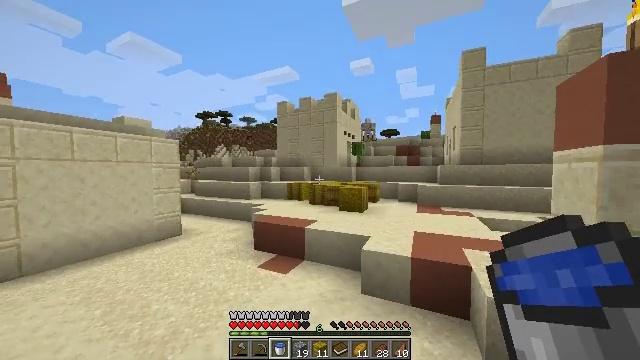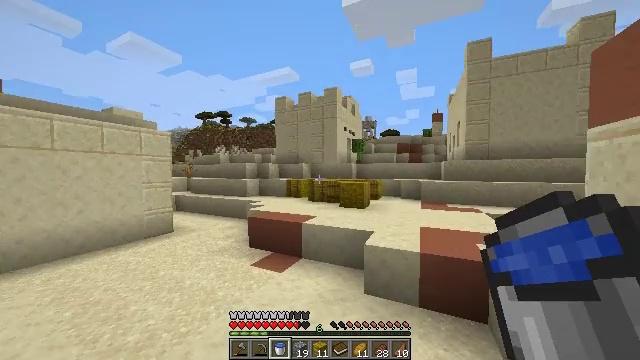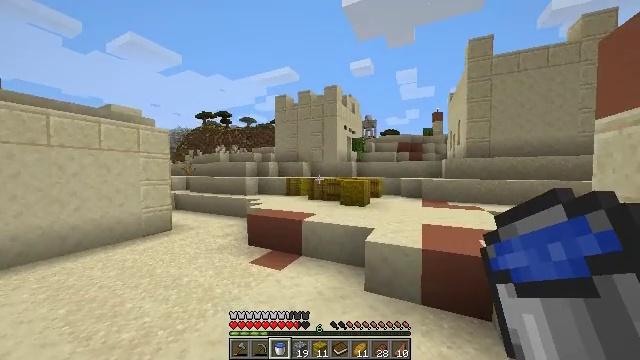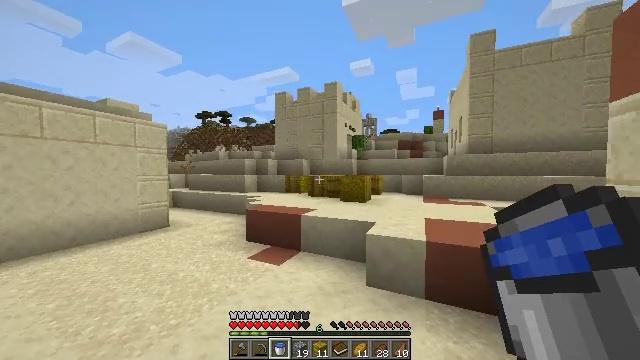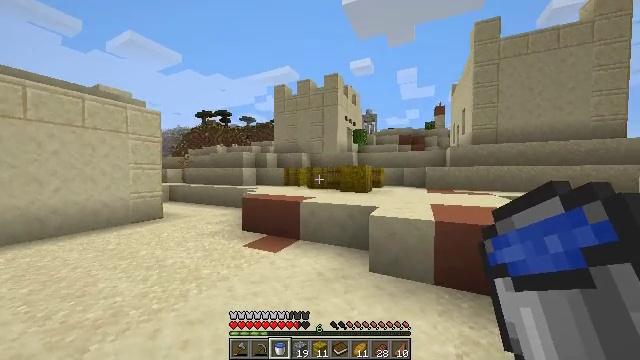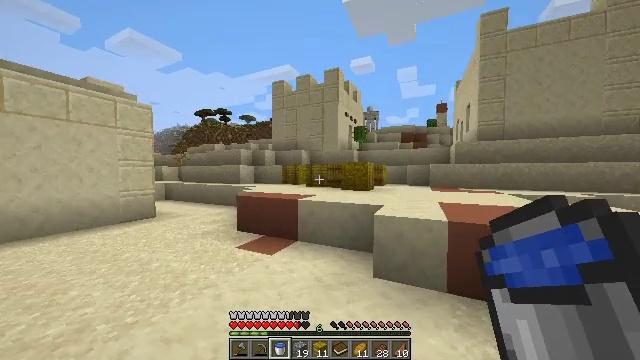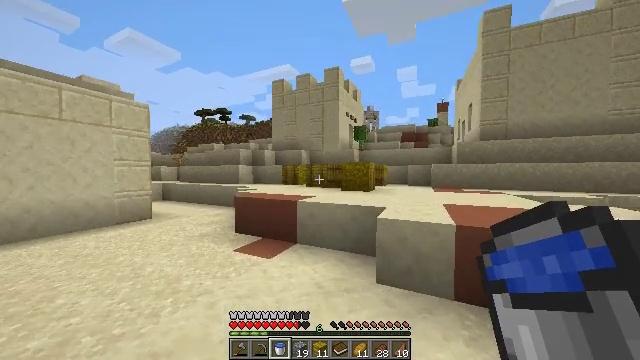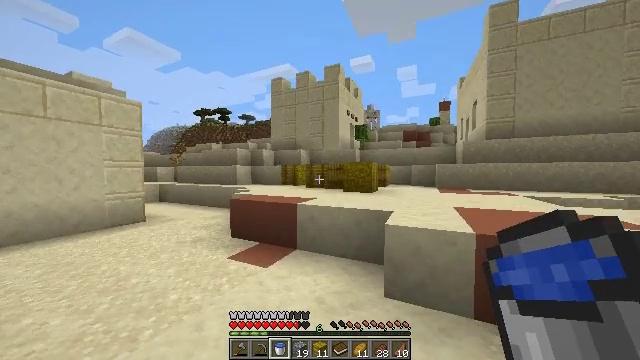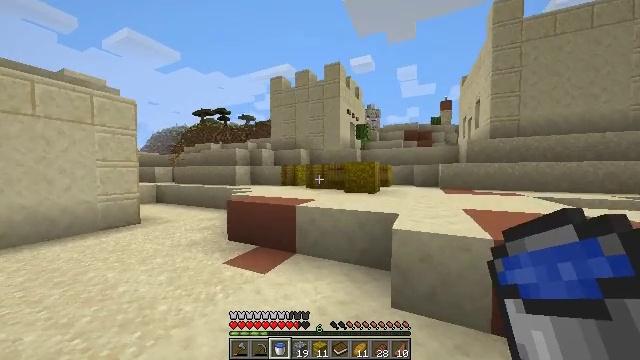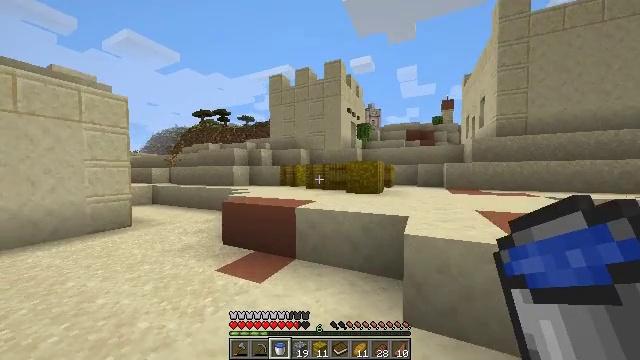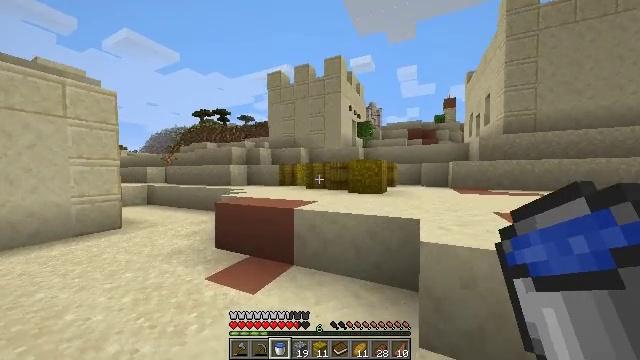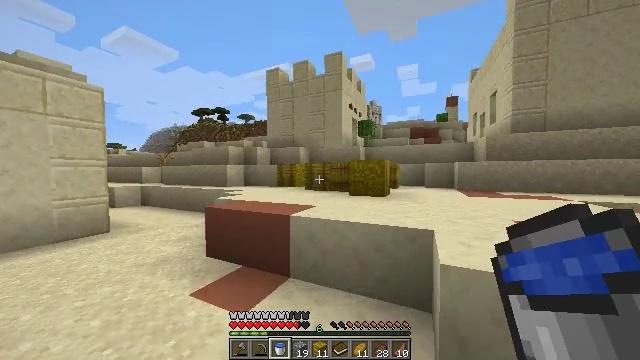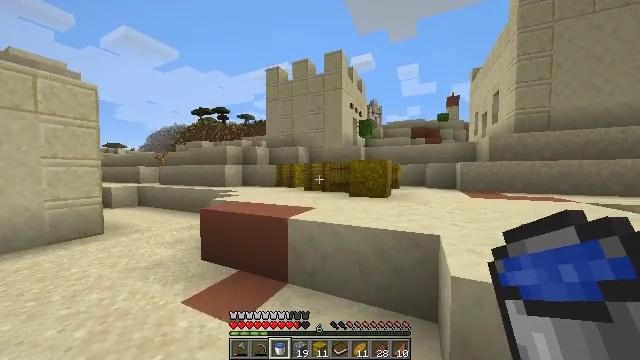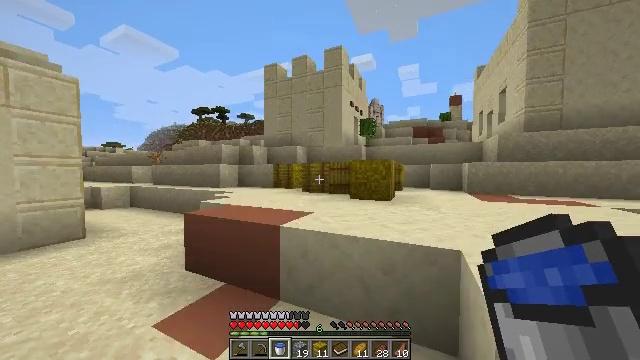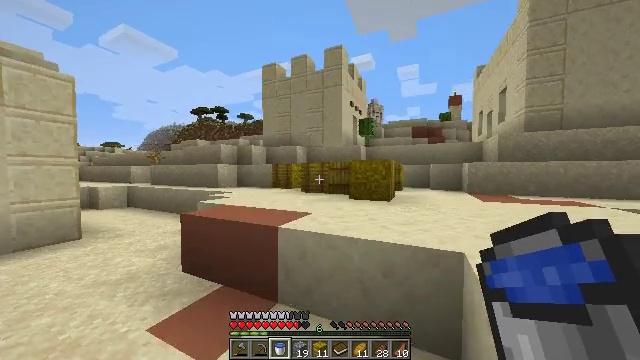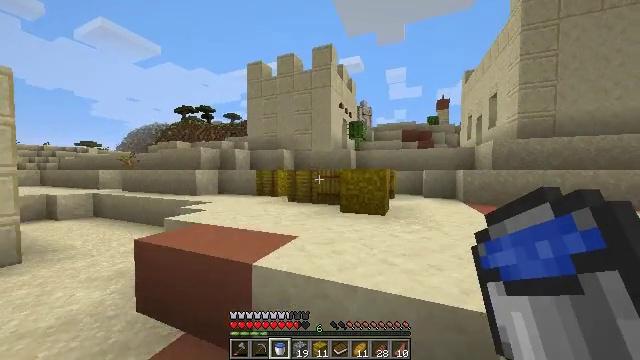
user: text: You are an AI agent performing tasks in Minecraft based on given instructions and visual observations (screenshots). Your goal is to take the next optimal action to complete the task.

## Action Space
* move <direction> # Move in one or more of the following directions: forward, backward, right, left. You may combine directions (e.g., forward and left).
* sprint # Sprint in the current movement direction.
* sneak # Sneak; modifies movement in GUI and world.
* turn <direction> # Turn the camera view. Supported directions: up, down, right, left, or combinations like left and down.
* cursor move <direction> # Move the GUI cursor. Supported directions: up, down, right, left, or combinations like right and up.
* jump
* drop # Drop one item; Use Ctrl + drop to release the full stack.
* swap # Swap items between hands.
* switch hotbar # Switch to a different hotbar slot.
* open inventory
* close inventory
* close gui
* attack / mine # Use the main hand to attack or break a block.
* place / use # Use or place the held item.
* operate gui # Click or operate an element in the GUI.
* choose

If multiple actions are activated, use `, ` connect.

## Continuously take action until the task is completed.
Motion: motion action
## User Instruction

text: Collect the potted cactus for your inventory.
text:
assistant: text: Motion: move forward
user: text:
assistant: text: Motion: move forward
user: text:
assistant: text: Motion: move forward
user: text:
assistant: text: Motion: move forward
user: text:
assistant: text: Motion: move forward
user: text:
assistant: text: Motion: move forward
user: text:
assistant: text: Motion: move forward
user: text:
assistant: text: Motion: move forward
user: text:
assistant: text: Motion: move forward, sprint
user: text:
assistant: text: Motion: move forward, sprint
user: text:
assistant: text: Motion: move forward
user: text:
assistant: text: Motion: move forward
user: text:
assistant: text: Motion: move forward
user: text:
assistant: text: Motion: move forward, sprint
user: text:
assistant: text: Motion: move forward, sprint, turn right, jump
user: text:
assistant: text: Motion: move forward, sprint, turn right, jump
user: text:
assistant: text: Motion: move forward, sprint, turn right and down, jump
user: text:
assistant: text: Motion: move forward, sprint, turn right and down, jump
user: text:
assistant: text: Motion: move forward, sprint, turn right and down
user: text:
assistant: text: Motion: move forward, sprint
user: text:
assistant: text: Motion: move forward, sprint
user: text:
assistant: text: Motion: move forward, sprint, turn left
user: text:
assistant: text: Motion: move forward, sprint, turn left
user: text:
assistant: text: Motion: move forward, sprint
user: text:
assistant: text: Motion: move forward, sprint, jump
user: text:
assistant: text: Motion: move forward, sprint, turn down, jump
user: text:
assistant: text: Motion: move forward, sprint, jump
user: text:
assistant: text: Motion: move forward, sprint, jump
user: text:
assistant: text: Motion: move forward, sprint
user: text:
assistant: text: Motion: move forward, sprint